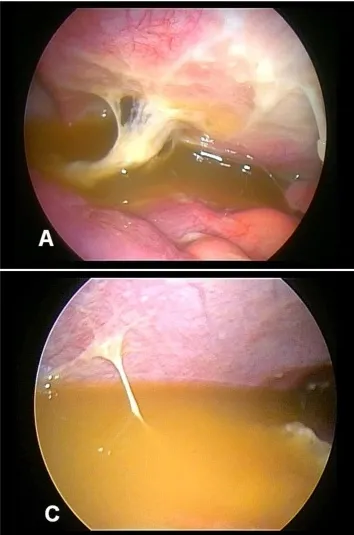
Right iliac fossa.
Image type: endoscopy (arthroscopy)